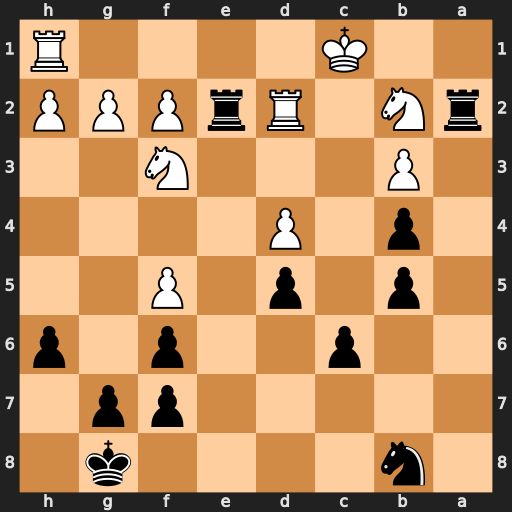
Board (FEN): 1n4k1/5pp1/2p2p1p/1p1p1P2/1p1P4/1P3N2/rN1RrPPP/2K4R
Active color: b
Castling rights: -
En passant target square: -
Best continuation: Ra1+ Kc2 Rxd2+ Kxd2 Rxh1